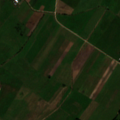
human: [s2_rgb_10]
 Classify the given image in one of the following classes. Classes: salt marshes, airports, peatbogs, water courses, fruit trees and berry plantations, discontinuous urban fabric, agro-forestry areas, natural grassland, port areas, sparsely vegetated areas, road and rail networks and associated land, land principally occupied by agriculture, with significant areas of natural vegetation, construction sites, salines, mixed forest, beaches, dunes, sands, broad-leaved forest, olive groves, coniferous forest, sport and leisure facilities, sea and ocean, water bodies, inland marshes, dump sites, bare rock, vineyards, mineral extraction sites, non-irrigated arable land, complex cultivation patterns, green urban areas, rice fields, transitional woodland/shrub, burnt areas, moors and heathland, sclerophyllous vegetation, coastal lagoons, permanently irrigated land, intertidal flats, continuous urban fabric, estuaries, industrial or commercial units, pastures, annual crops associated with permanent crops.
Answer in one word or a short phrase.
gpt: non-irrigated arable land, pastures